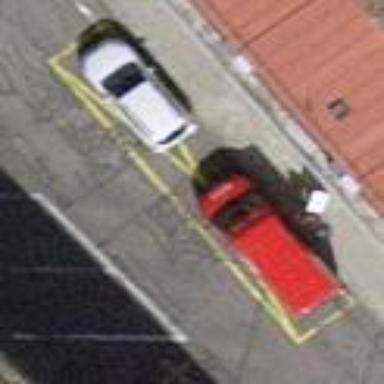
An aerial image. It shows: Parking area is available.